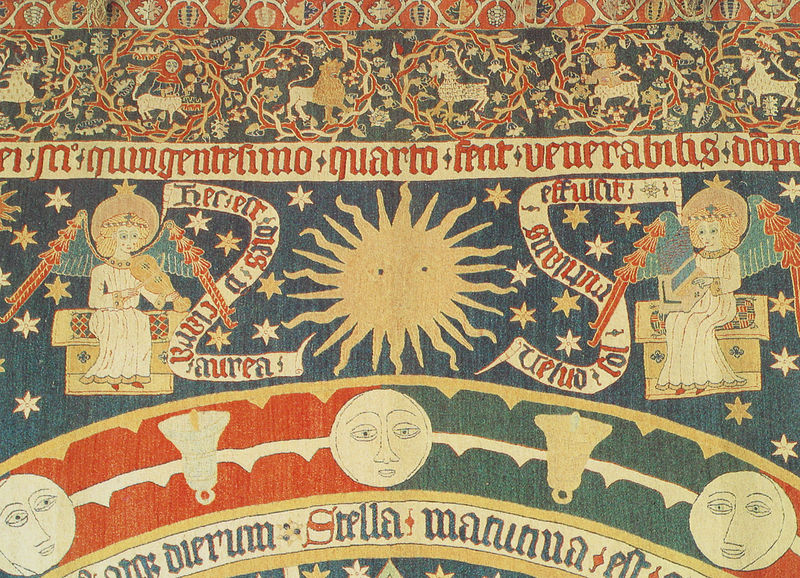
Titel: Der Osterteppich
Institution: Hamburg, Museum für Kunst und Gewerbe
Schlagwörter: blau, flügel, himmel, grün, rot, tiere, teppich, sonne, musik, gotik, engel, schrift, detail, mond, stern, löwe, einhorn, glocken, schriftband, kosmos, mon, steern, mondphasen